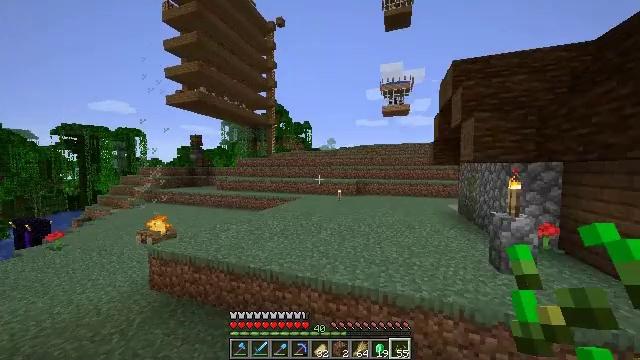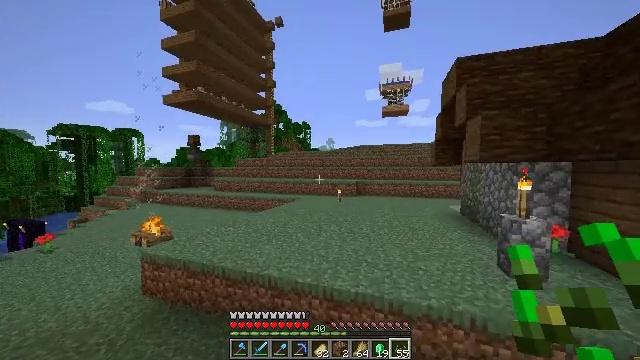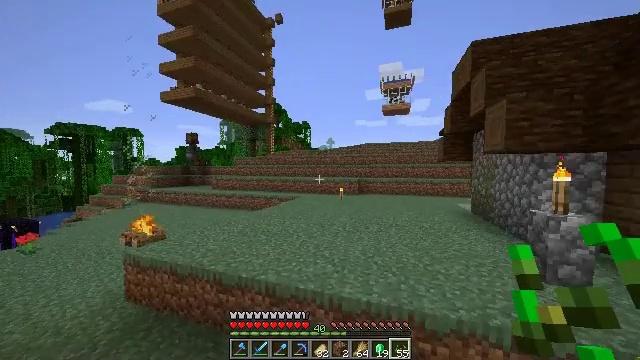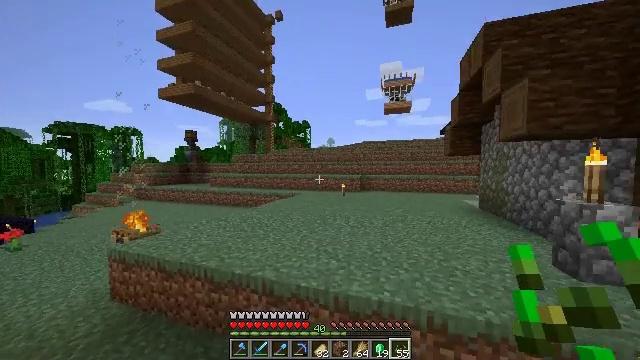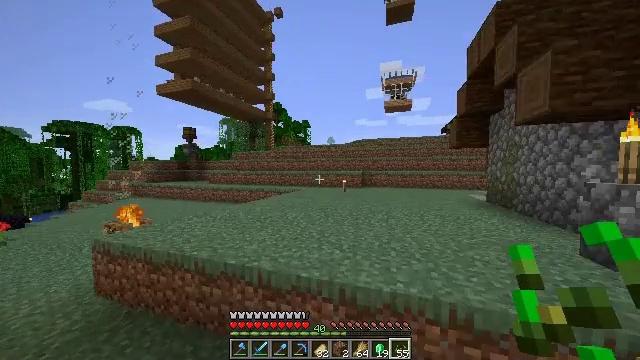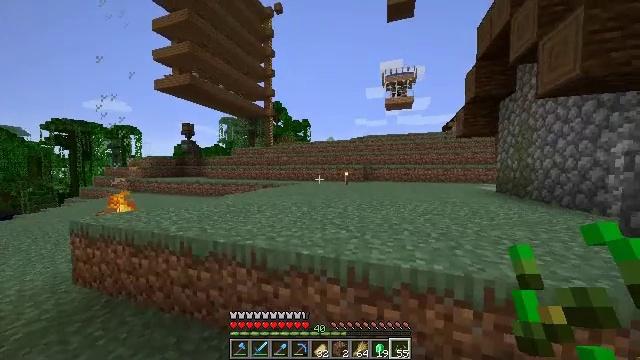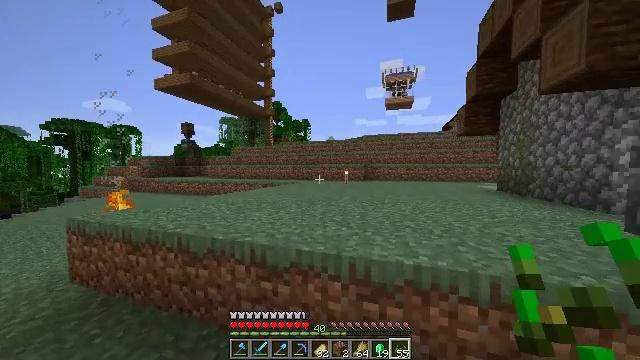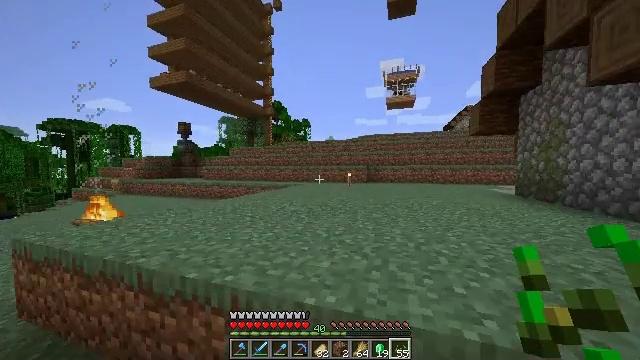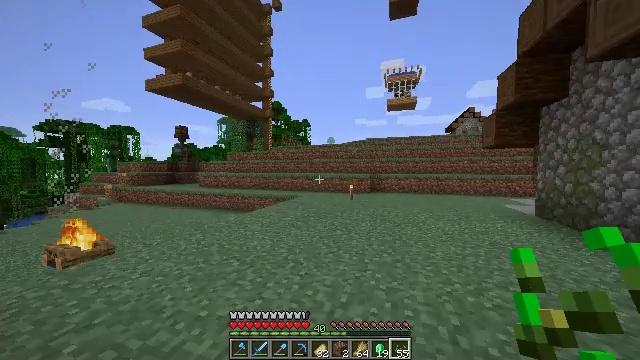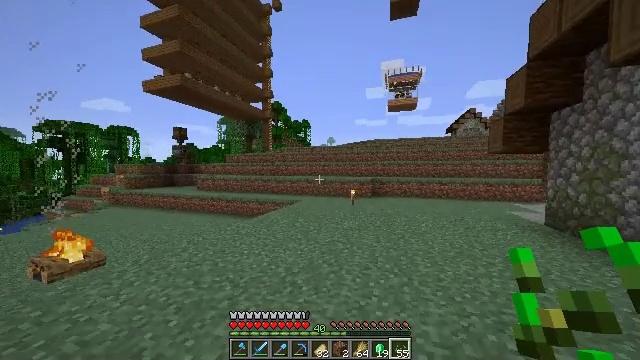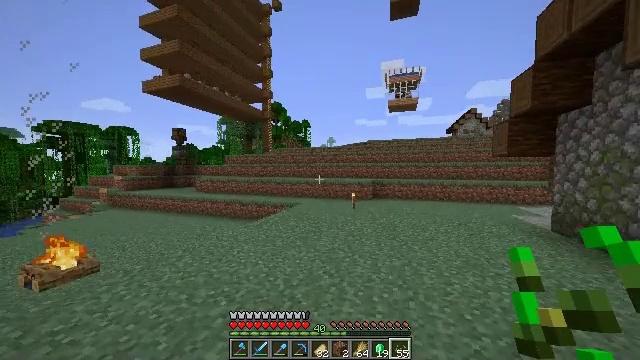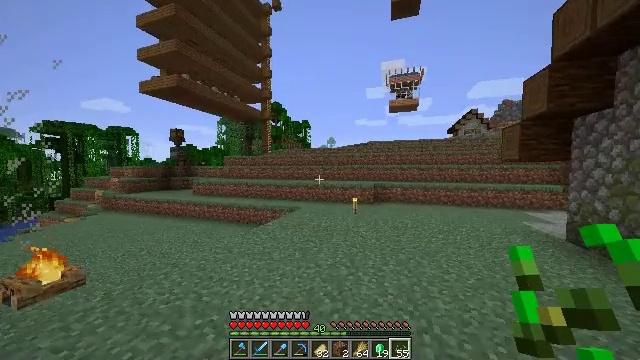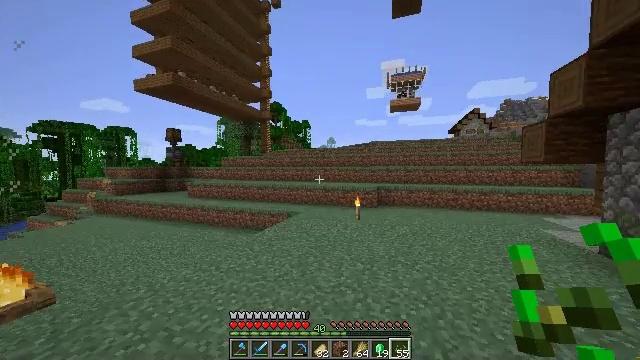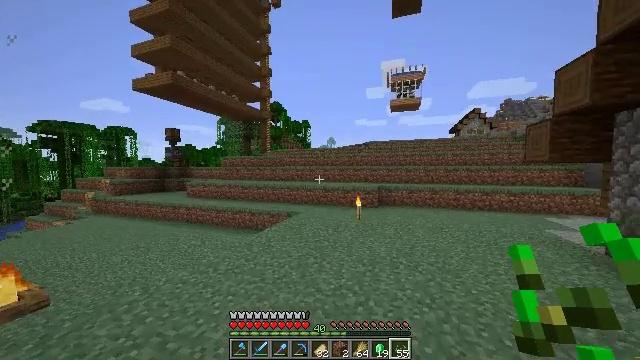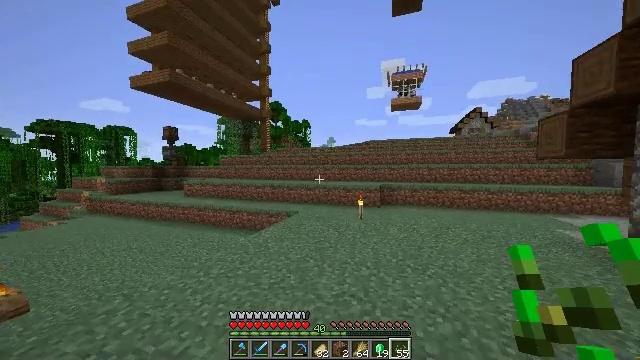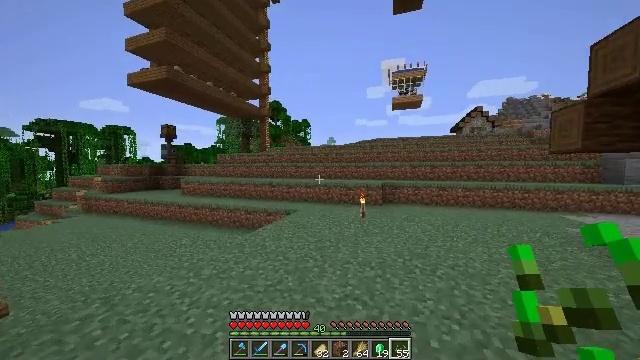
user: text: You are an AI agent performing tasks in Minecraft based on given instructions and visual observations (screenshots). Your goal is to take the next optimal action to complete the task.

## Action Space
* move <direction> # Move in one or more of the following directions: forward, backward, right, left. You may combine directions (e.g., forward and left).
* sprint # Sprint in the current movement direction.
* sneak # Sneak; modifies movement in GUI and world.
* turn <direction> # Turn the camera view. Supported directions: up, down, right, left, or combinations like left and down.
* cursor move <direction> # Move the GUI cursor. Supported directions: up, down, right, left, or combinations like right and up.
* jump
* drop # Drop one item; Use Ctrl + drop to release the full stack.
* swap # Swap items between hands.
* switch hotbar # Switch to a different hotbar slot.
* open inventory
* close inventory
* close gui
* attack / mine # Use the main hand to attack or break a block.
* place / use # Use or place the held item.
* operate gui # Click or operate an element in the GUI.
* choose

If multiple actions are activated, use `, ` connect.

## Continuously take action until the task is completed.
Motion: motion action
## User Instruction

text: Produce a diamond hoe at the crafting table.
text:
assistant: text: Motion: move forward, jump
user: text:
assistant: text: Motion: move forward, jump
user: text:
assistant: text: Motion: move forward, jump
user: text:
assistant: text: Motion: move forward, sprint, jump
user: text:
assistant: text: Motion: move forward, sprint, jump
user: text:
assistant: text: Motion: move forward, sprint, jump
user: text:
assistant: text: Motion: move forward, sprint, jump
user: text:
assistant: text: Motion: move forward, jump
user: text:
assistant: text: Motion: move forward, jump
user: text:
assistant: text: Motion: move forward, jump
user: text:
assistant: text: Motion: move forward, jump
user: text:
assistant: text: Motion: move forward, jump
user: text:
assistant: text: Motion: move forward, jump
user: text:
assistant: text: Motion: move forward, jump
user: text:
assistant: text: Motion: move forward, sprint, jump
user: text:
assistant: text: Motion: move forward, sprint, turn right, jump
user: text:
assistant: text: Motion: move forward, sprint, turn right, jump
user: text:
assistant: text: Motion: move forward, sprint, jump
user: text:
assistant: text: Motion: move forward, jump
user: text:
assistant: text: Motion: move forward, turn right, jump
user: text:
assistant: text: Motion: move forward, turn right, jump
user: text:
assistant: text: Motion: move forward, jump
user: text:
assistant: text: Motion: move forward, jump
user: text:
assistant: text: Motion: move forward, sprint, jump
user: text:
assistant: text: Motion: move forward, sprint, jump
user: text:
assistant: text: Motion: move forward, sprint, jump
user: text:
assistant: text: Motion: move forward, sprint, jump
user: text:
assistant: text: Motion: move forward, jump
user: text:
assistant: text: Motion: move forward, jump
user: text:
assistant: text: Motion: move forward, jump